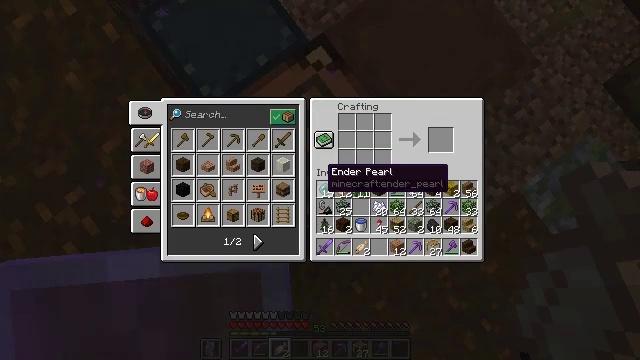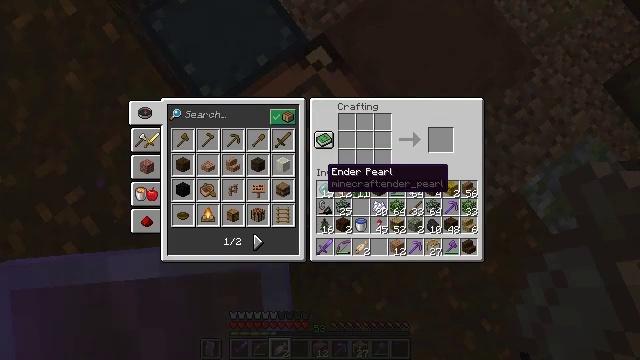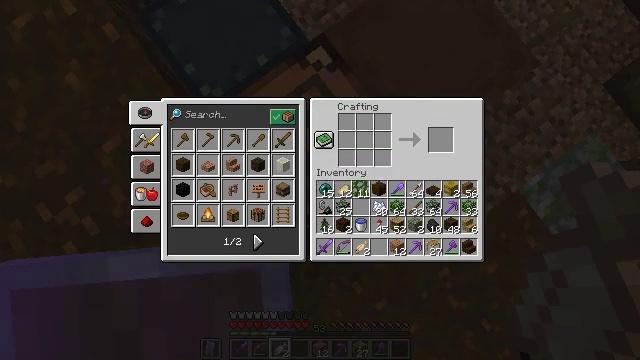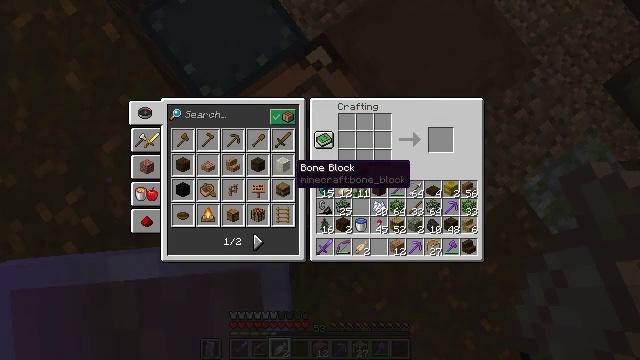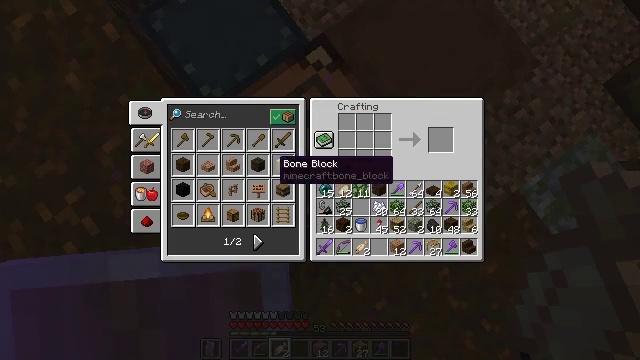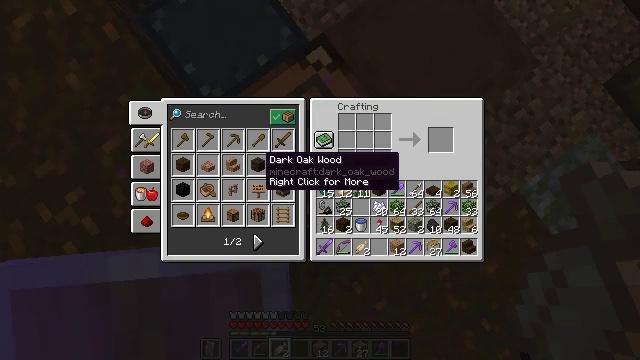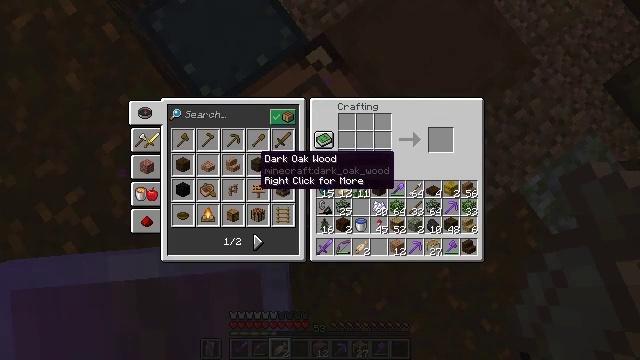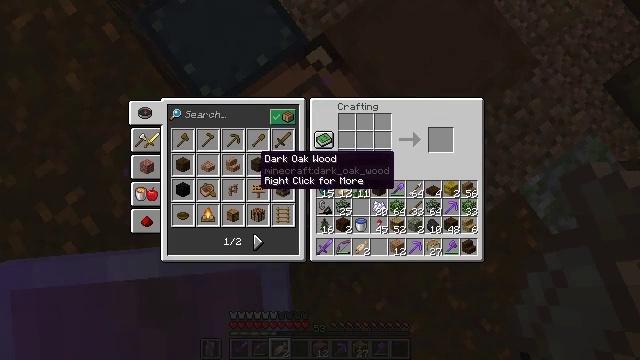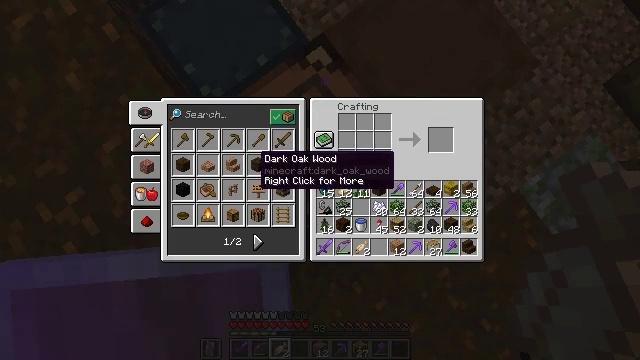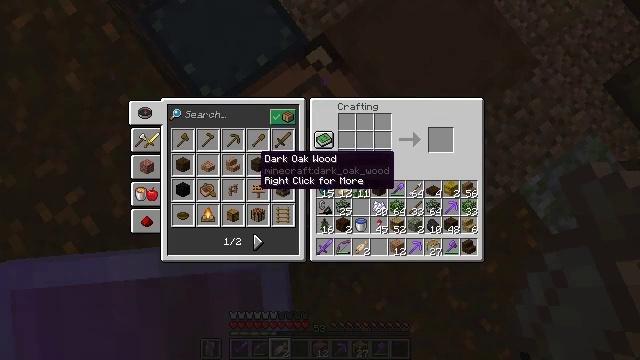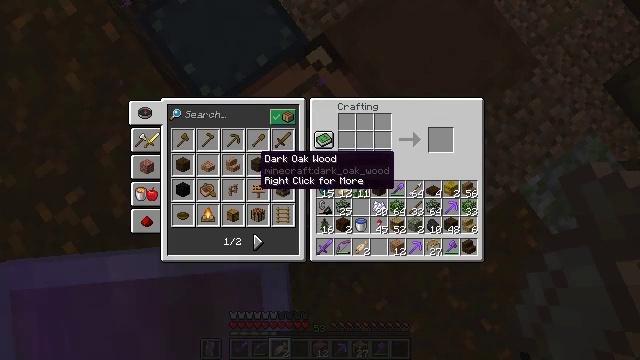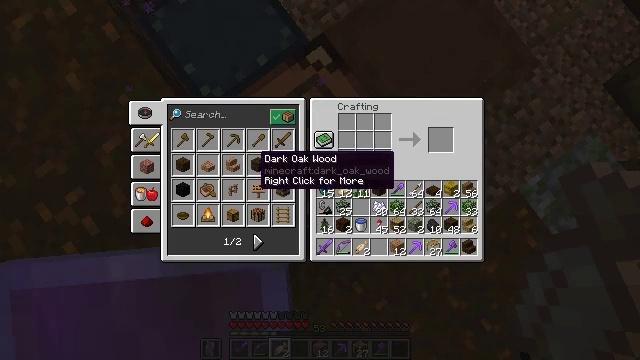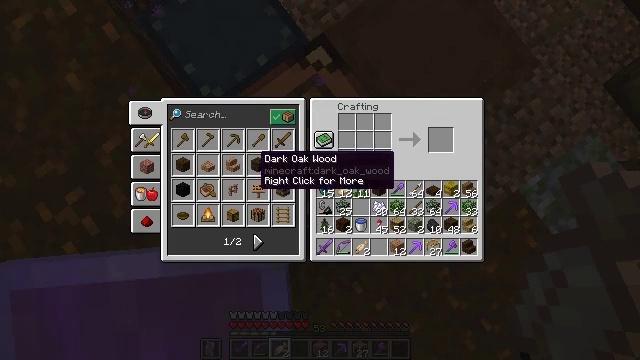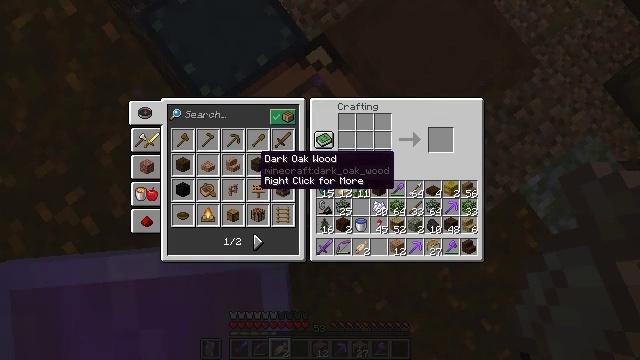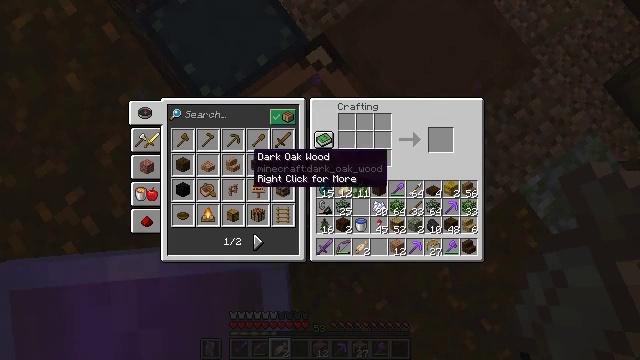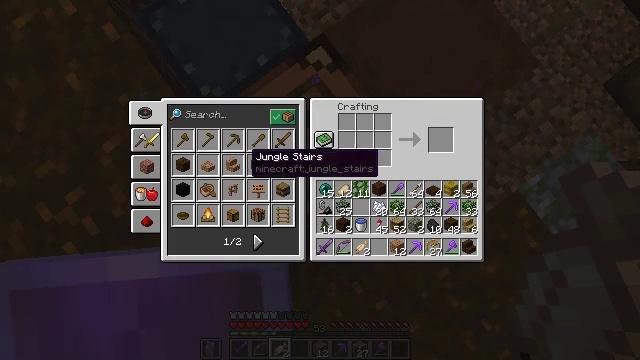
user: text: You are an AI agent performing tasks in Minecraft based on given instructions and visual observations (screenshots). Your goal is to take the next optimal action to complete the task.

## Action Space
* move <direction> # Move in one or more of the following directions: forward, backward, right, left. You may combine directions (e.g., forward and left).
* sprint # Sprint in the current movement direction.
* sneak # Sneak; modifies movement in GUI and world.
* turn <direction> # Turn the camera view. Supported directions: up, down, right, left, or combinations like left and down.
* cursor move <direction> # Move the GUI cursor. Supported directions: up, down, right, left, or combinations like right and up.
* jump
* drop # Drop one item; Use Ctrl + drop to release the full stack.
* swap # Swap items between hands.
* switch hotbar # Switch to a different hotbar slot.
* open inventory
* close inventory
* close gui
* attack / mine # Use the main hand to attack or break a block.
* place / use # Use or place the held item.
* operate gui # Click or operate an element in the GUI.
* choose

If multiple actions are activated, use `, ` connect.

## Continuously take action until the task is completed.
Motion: motion action
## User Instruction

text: Use the crafting table to make jungle stairs.
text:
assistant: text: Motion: no_op
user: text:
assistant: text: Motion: turn left
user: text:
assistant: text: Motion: turn left
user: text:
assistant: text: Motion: turn left
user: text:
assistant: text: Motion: turn left
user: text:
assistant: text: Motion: no_op
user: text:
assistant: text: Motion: no_op
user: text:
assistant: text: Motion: no_op
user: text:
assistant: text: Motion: no_op
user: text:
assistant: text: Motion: no_op
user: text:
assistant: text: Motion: no_op
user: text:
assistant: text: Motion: no_op
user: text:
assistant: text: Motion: no_op
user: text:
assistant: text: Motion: sneak, turn left
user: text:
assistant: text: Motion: sneak
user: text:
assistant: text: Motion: sneak
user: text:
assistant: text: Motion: sneak
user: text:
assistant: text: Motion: sneak
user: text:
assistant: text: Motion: sneak
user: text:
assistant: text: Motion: sneak
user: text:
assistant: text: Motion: sneak
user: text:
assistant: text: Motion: sneak
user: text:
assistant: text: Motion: sneak
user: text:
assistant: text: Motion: sneak
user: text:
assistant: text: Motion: sneak
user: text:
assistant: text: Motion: sneak
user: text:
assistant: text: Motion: sneak, attack / mine
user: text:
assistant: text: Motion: sneak, attack / mine
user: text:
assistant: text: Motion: sneak, attack / mine
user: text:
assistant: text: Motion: sneak, turn right